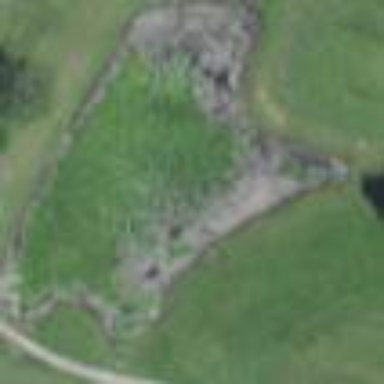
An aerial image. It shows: Water hazard on golf course. The hazard is natural water feature.